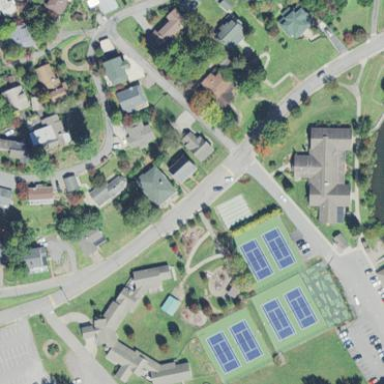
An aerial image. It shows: Tennis court on the leisure land pitch.